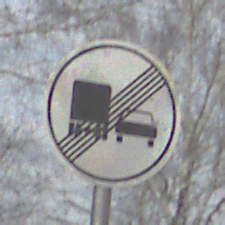
Verkehrszeichen: EndeUeberholverbotKraftfahrzeuge
Umgebung: Outdoor, Nature
Tageszeit: MorningAfternoon
Wetter: PartlyCloudy
Licht: Natural
Jahreszeit: Autumn
Kontrast: LowContrast